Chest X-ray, AP view. Patient: 44 years old, sex M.
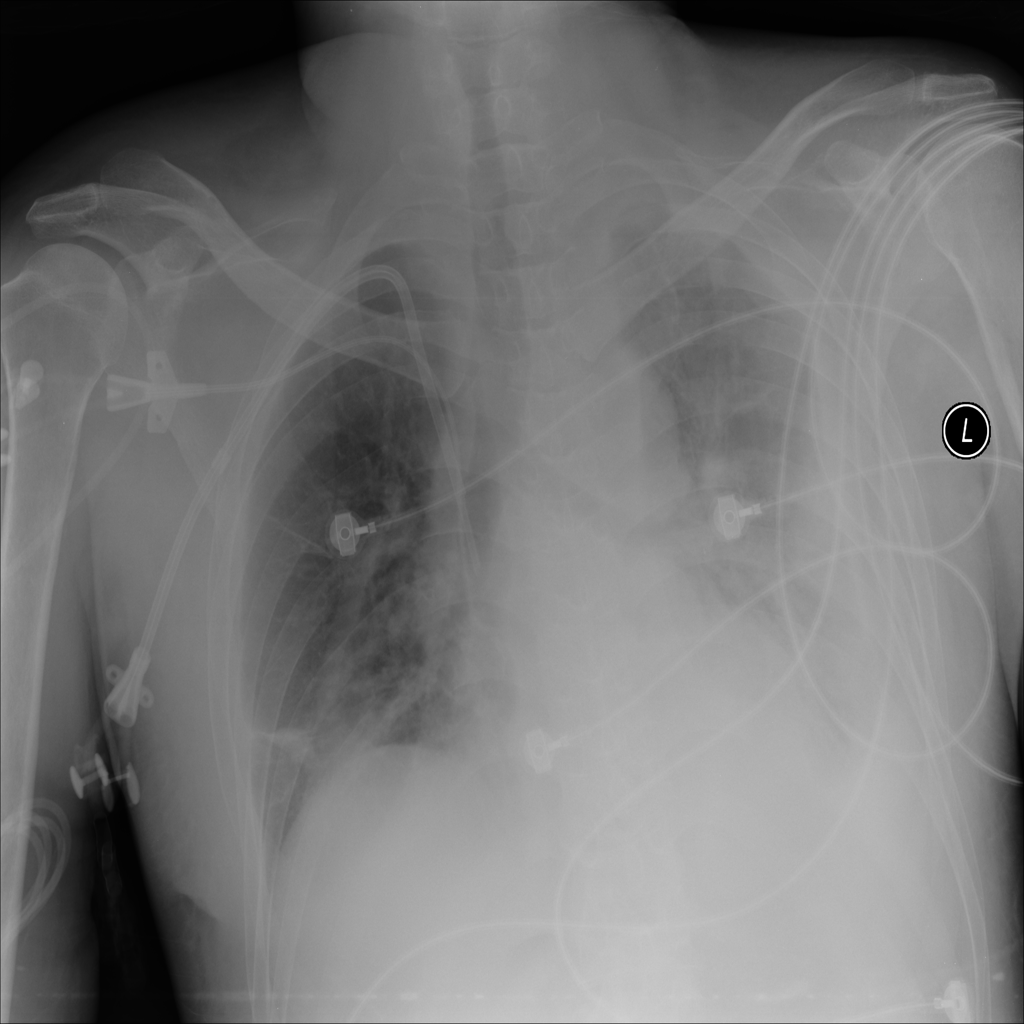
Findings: Consolidation, Effusion